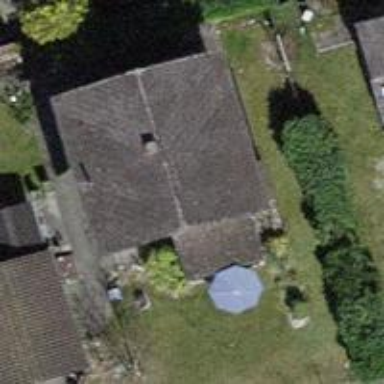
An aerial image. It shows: Building with tile roof.